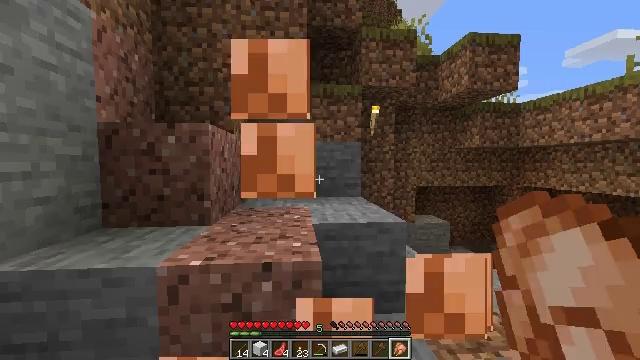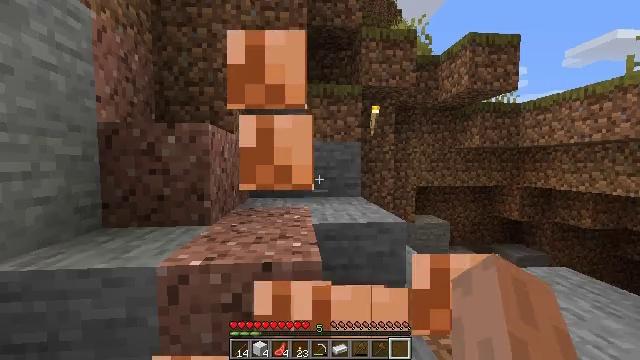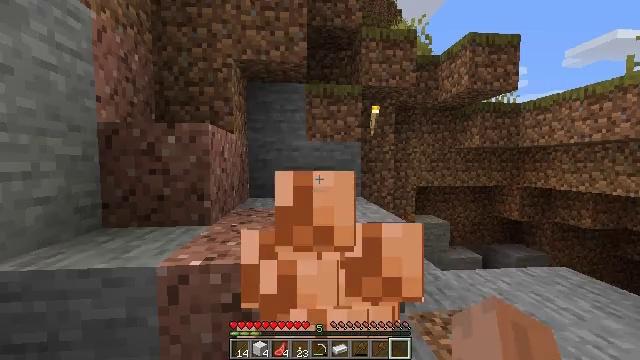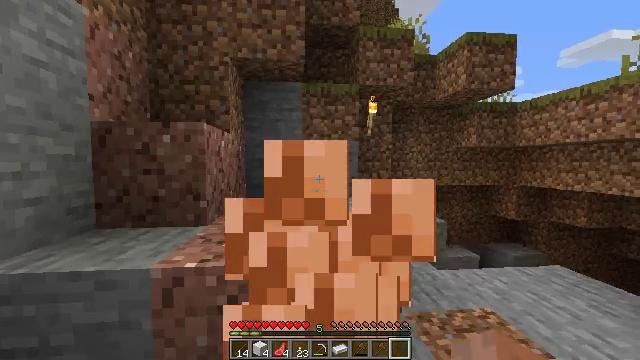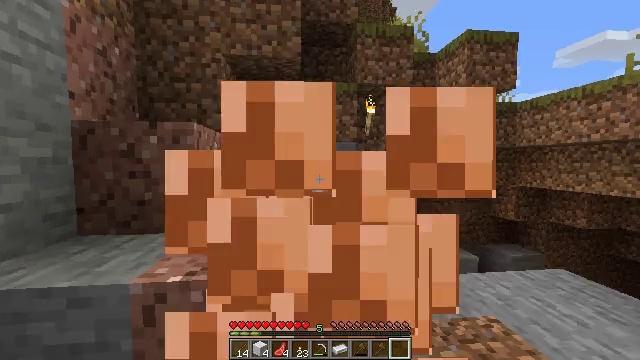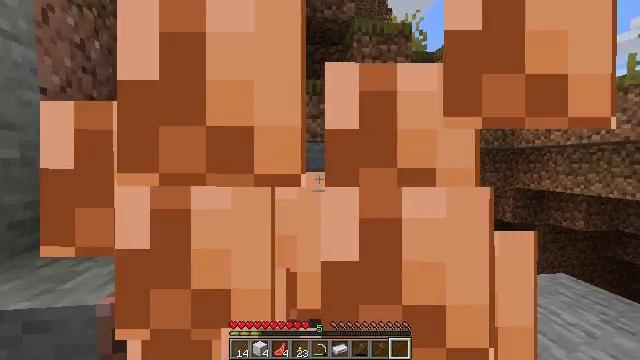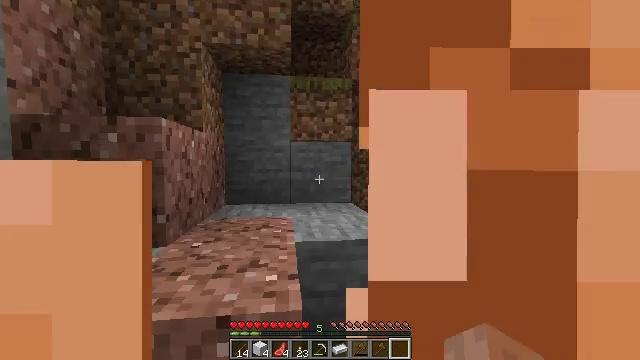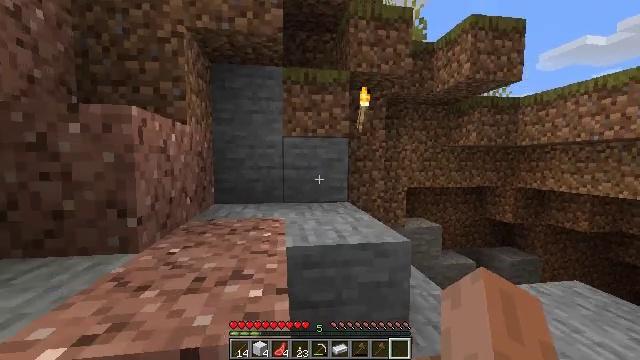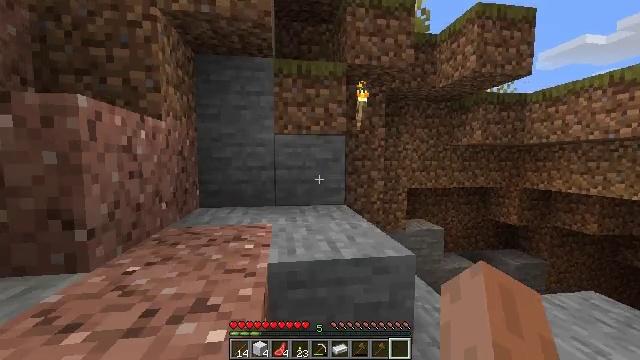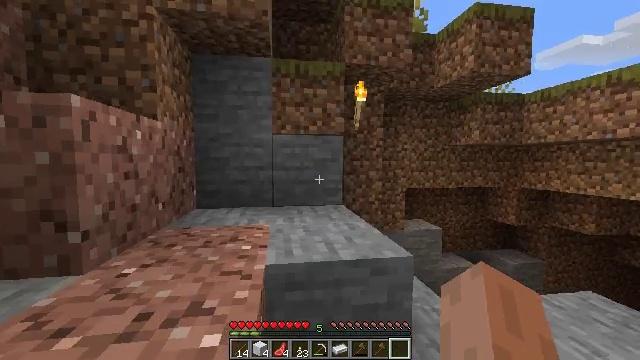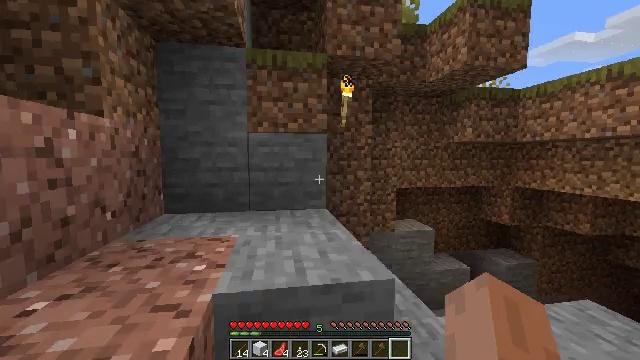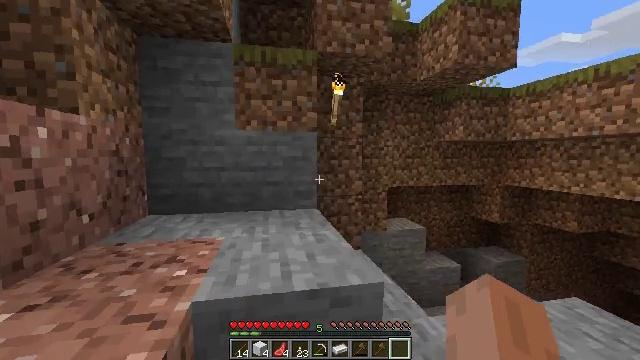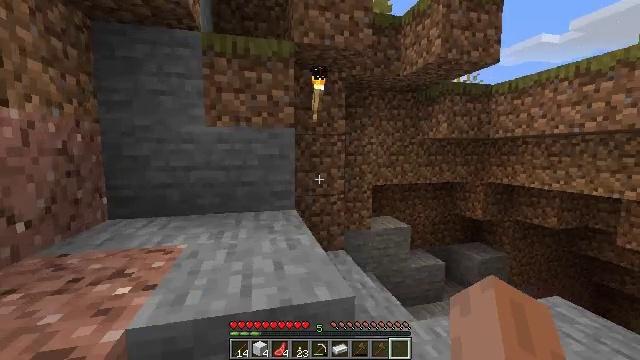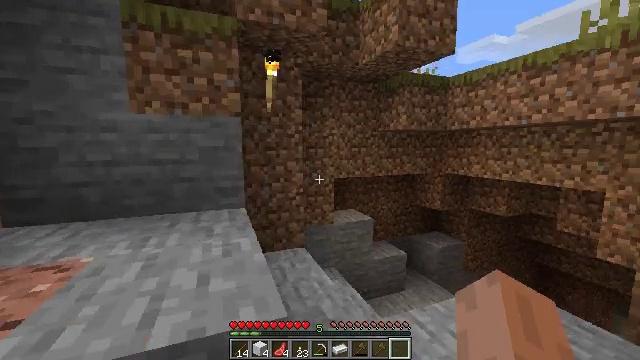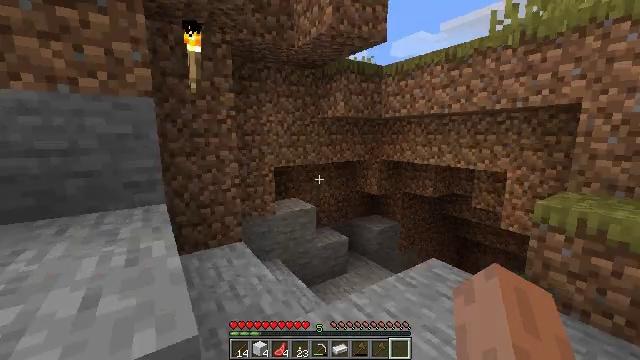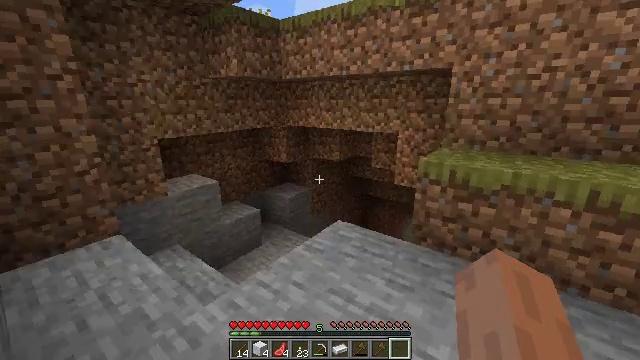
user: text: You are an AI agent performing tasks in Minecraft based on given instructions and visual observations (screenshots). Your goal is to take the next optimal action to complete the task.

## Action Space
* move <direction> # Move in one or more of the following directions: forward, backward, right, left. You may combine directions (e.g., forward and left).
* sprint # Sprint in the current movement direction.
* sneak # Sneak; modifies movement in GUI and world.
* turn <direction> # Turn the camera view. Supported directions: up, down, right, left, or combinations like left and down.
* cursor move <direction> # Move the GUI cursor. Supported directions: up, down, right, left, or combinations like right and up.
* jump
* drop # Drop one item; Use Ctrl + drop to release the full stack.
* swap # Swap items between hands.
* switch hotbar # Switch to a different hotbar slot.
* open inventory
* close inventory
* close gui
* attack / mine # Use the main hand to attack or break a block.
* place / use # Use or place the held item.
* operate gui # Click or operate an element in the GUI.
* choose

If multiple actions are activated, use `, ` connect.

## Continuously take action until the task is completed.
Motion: motion action
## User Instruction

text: Collect the cactus block.
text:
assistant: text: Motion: use / place
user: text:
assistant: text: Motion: use / place
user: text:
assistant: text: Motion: move forward, use / place
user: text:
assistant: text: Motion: move forward, use / place
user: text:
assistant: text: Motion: move forward, use / place
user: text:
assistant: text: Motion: move forward
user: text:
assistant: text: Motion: move forward
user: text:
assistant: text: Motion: move forward and move right
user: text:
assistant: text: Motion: move forward and move right
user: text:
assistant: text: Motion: move forward and move right, turn right
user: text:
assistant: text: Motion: move forward and move right, turn right
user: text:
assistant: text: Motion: move forward and move right, turn right
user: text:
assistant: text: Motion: move forward and move right, turn right and down
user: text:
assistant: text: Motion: move forward and move right, turn right and down
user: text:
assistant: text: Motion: move forward and move right, turn right and down
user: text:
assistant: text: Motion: move forward and move right, turn right and down
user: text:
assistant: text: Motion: move forward and move right, turn right and down
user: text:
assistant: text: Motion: turn right and down
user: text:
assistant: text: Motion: no_op
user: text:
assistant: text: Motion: no_op
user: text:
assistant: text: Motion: no_op
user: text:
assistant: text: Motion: move forward, turn left
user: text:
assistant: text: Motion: move forward, turn left and up
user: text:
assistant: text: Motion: move forward and move right
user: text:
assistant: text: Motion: move forward and move right
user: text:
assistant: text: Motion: move forward and move right
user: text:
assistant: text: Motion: move forward
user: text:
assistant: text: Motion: move forward, turn left and down
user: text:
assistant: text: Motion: move forward, turn left and down
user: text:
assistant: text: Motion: move forward and move left, turn left and down